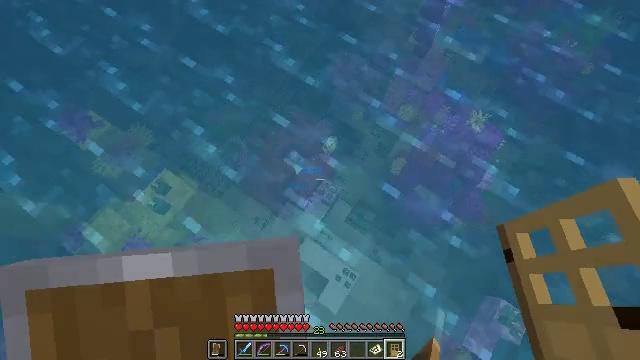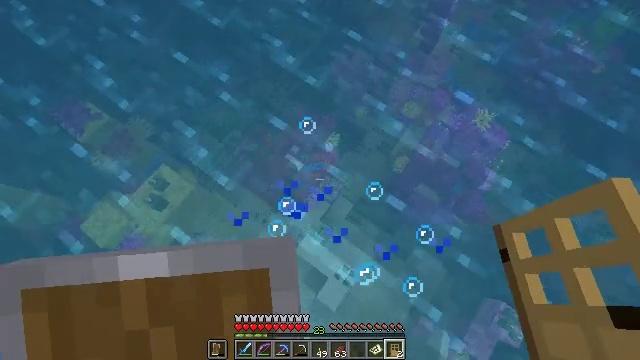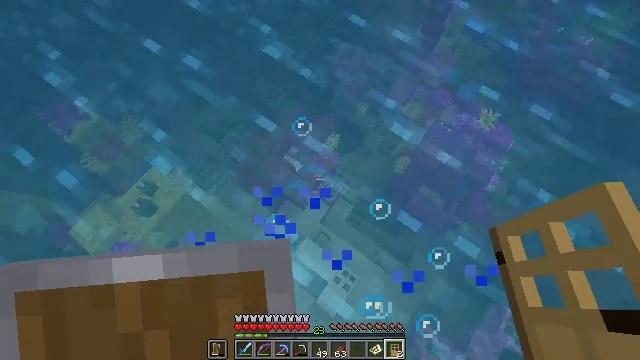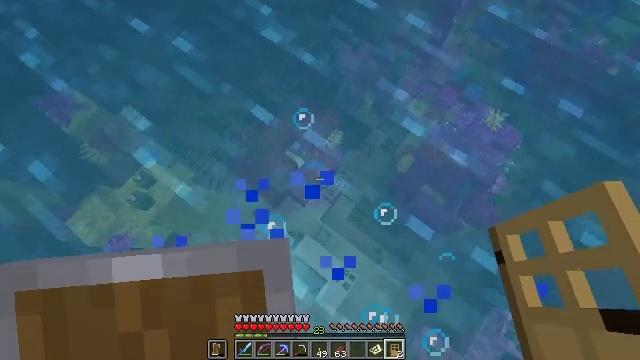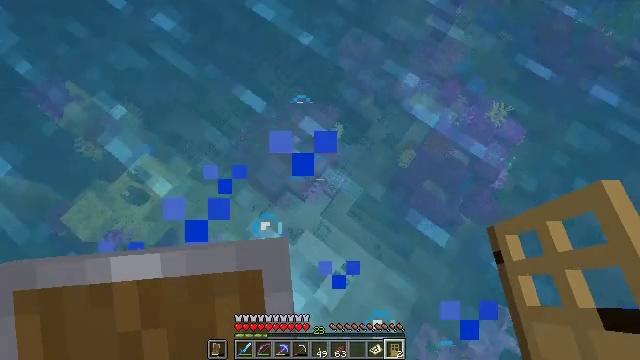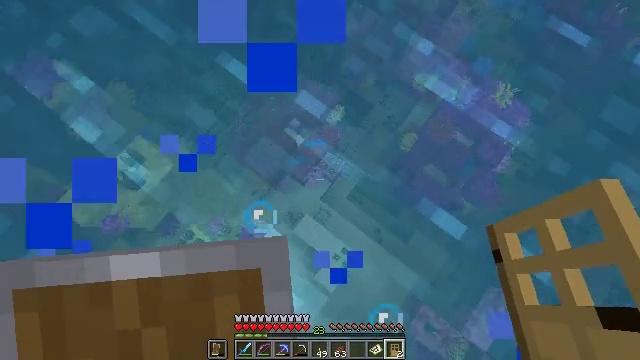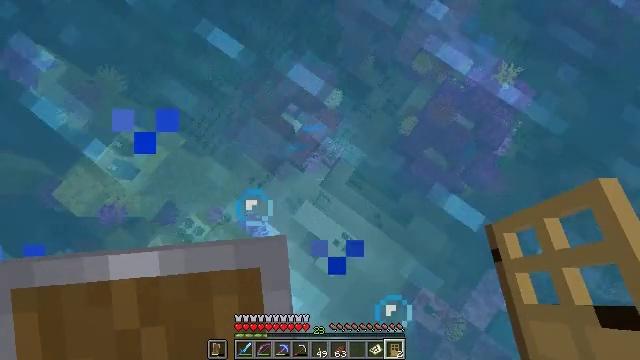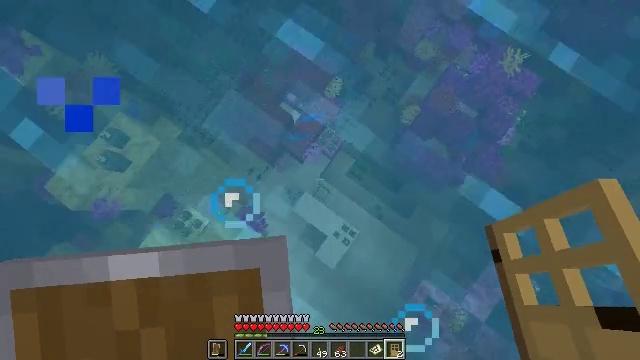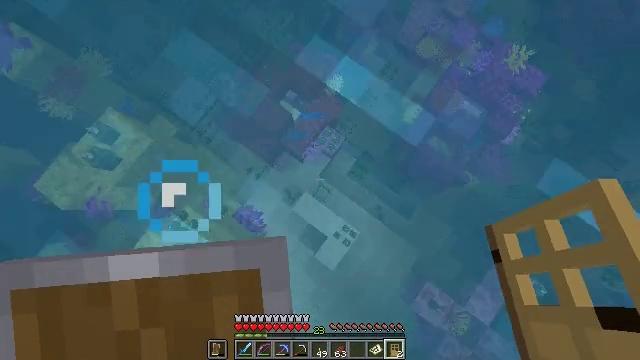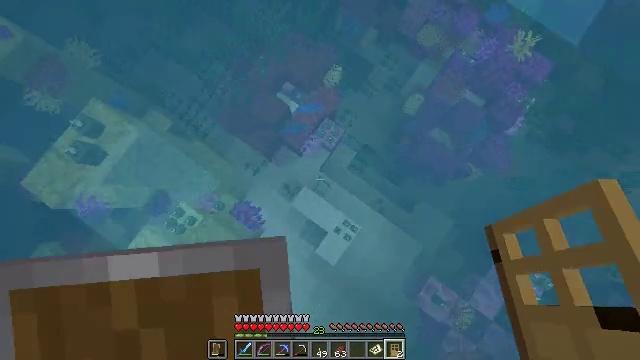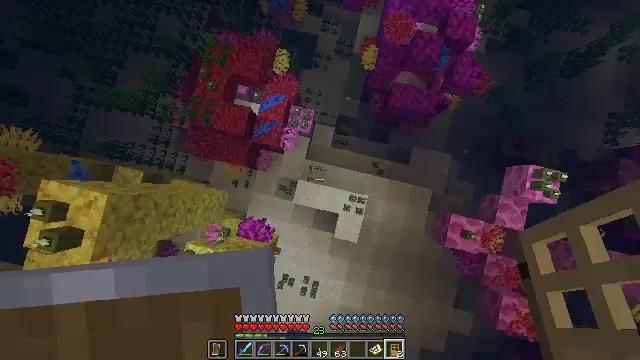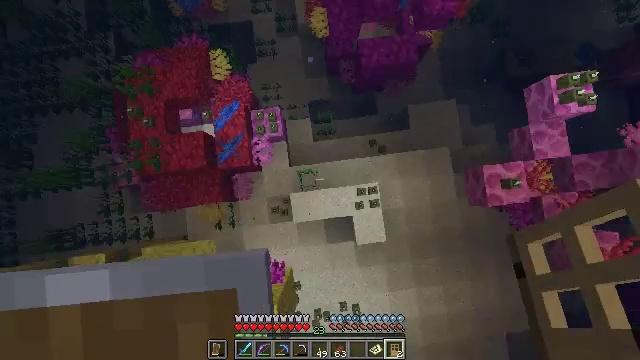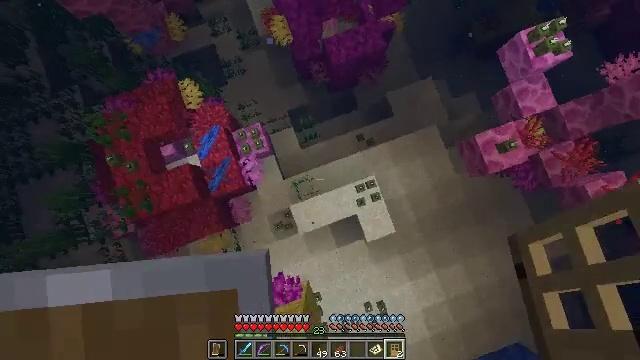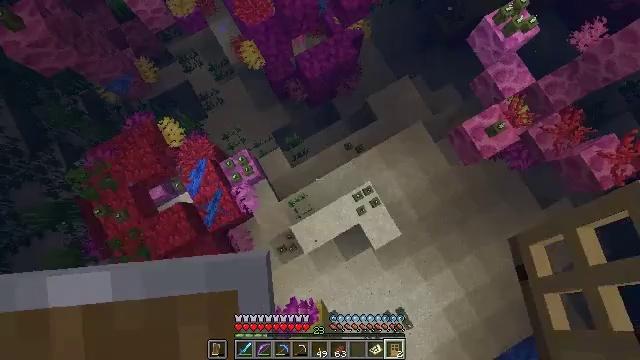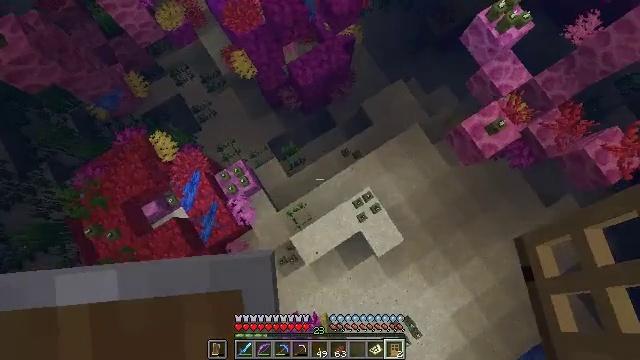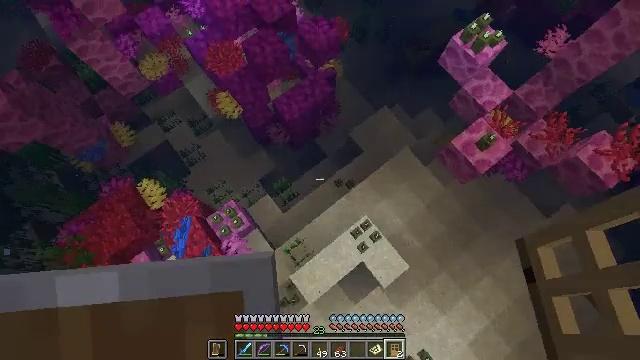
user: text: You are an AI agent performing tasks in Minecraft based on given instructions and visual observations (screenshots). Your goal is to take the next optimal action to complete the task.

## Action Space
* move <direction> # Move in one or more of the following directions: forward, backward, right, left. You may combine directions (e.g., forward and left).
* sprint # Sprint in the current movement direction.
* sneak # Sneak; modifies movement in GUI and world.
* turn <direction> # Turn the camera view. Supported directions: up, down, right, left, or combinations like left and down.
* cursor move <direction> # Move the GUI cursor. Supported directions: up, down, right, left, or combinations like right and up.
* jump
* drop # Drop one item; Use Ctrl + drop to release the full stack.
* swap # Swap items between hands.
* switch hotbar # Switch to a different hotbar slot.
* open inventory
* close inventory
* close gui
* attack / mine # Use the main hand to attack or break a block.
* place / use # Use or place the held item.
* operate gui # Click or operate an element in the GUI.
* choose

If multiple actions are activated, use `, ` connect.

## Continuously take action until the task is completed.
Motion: motion action
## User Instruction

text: Gather sea pickles from coral reefs.
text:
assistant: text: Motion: turn left and down
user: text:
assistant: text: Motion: no_op
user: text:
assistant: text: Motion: turn left
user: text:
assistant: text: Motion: turn down
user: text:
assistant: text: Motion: turn down
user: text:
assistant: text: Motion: turn right and down
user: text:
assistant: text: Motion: sneak, turn down
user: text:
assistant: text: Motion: sneak
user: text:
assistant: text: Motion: sneak, turn down
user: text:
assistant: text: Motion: sneak, turn right and down
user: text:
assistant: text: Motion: sneak, turn right
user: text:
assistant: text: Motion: sneak, turn right and up
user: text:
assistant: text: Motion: sneak, turn right and up
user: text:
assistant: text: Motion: sneak, turn right and up
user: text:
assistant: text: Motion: sneak, turn right and up
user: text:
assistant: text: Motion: sneak, turn right and up
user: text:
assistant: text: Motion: sneak, turn right and up
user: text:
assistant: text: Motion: sneak, turn right and up
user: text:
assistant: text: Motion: sneak
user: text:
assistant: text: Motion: sneak
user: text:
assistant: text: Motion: sneak
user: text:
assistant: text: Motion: sneak
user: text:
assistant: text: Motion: sneak, turn down
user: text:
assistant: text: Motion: sneak, turn left and down
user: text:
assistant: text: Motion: sneak, turn left and down
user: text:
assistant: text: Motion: sneak, turn right and down
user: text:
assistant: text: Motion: sneak
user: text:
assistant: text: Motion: sneak, turn right and up
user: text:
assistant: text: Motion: sneak, turn right and up
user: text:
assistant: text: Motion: sneak, turn left and up